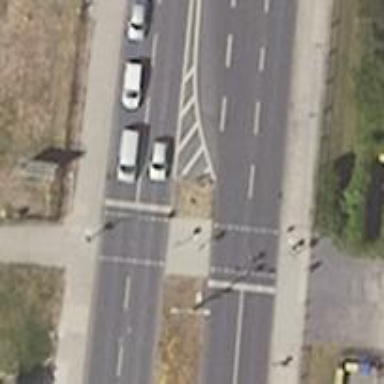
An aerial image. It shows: Crossing with traffic signals.